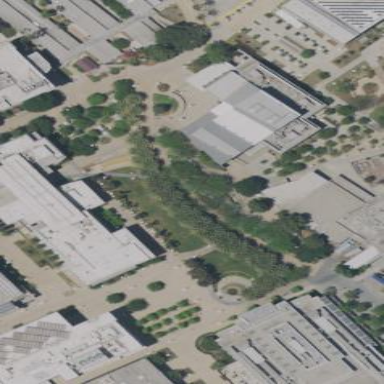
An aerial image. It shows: College building.